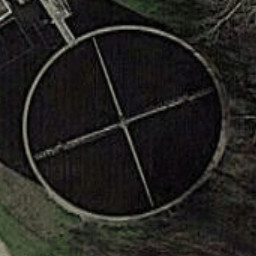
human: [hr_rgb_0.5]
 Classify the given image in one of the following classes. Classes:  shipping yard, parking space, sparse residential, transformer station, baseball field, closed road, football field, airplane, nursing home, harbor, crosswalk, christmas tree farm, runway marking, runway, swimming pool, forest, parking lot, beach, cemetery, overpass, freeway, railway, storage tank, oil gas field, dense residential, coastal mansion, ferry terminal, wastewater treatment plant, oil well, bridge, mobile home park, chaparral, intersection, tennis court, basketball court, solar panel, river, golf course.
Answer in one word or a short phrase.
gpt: wastewater treatment plant